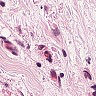
Metastatic tissue present: yes